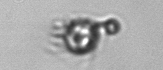
Label: Paratontonia_gracillima